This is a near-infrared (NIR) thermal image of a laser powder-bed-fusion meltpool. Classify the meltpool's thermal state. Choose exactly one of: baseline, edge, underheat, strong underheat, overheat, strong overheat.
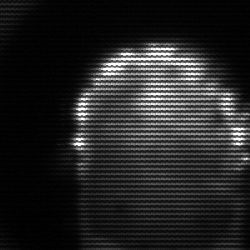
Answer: baseline